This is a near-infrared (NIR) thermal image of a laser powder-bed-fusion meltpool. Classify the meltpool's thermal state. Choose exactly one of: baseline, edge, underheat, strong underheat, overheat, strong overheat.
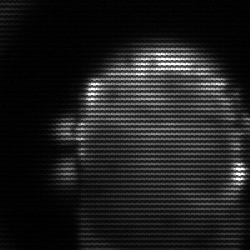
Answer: baseline